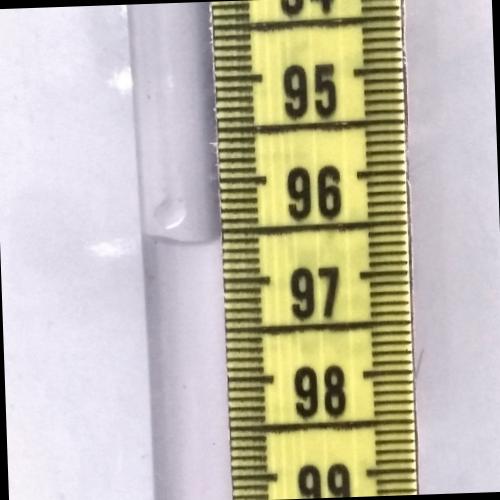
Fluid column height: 96.6 cm